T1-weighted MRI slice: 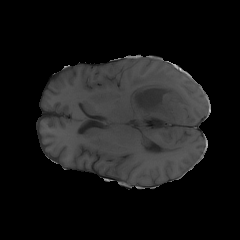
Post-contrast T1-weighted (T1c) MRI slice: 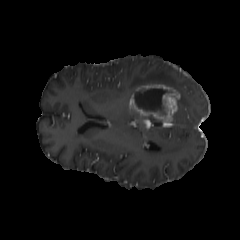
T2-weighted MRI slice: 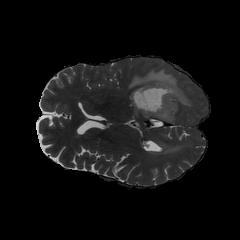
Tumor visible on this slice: yes